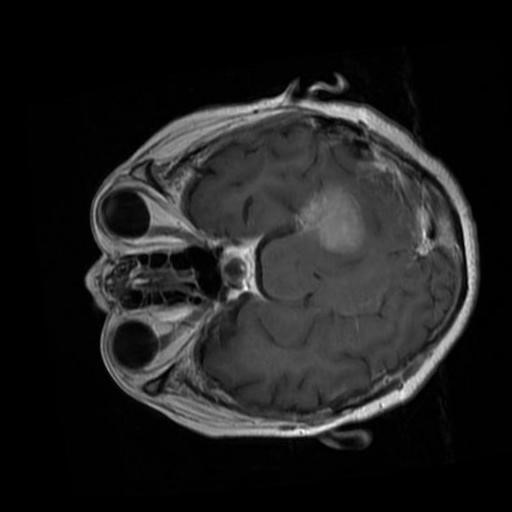
Label: brain_menin